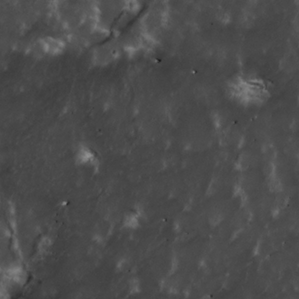
Label: non_frost